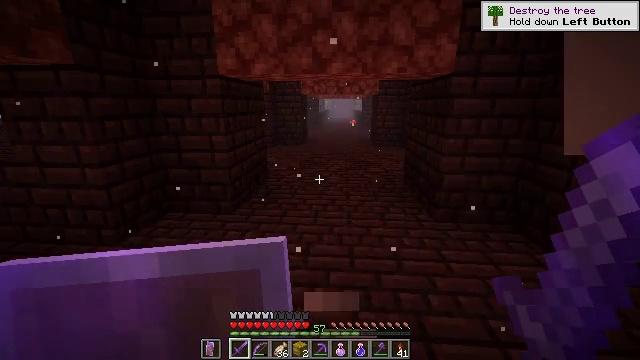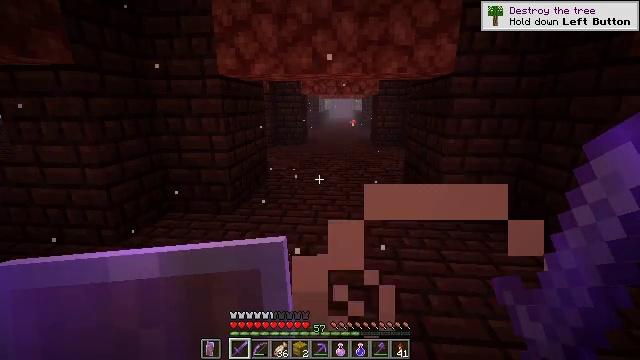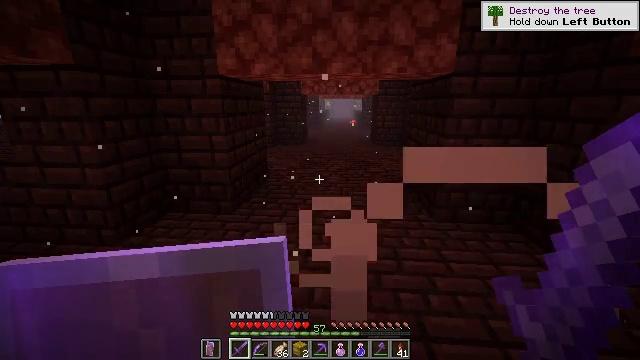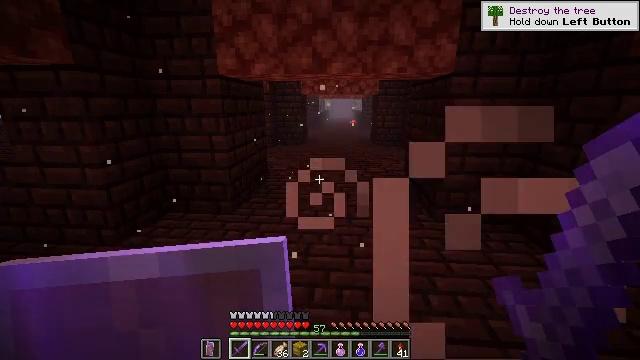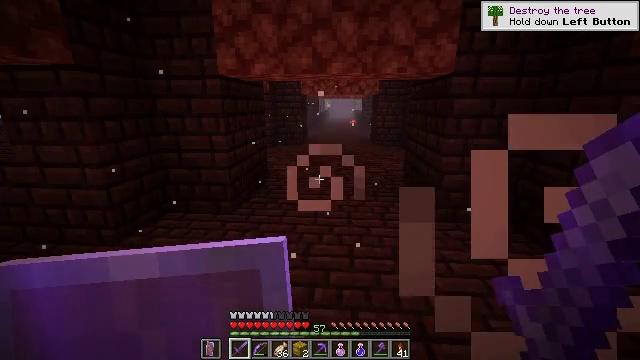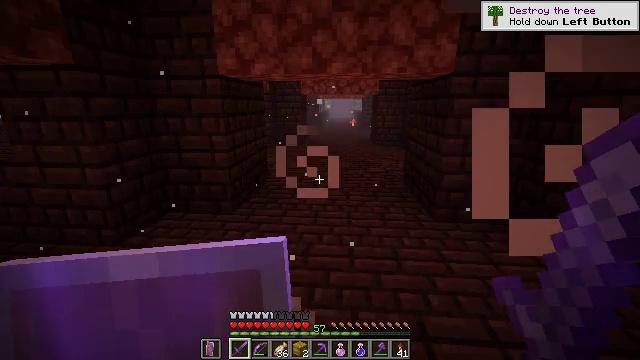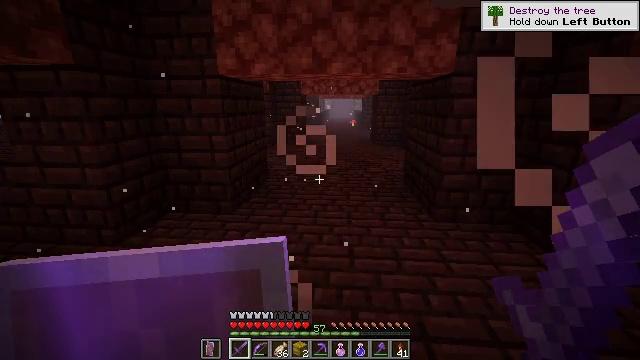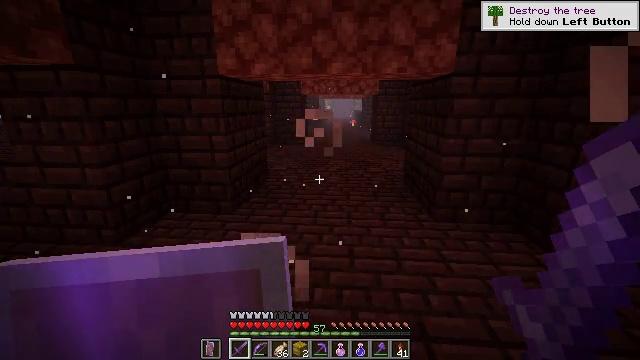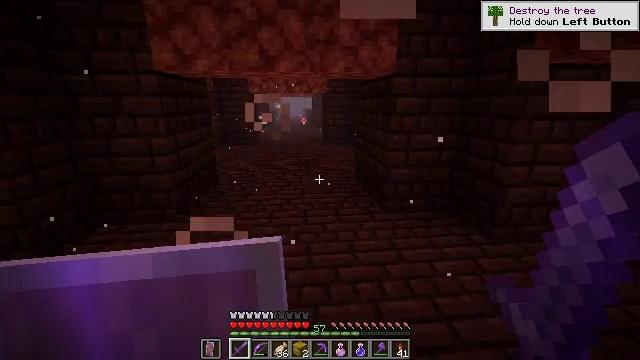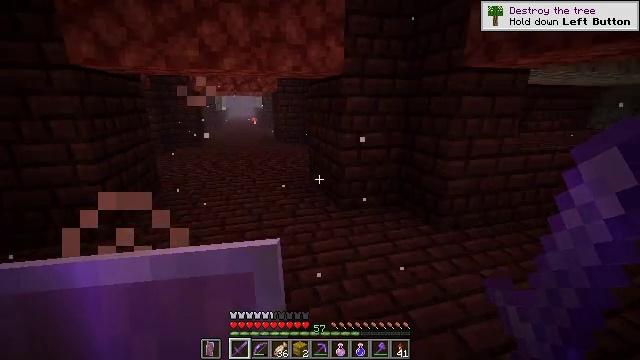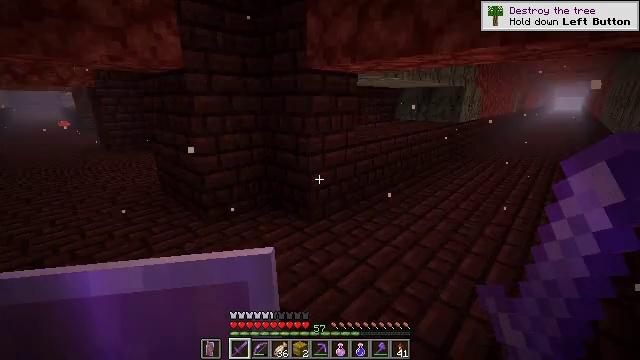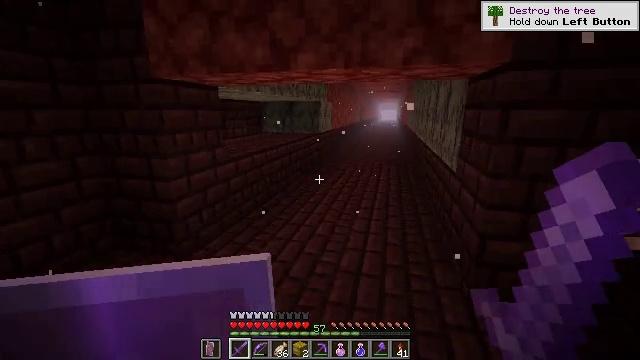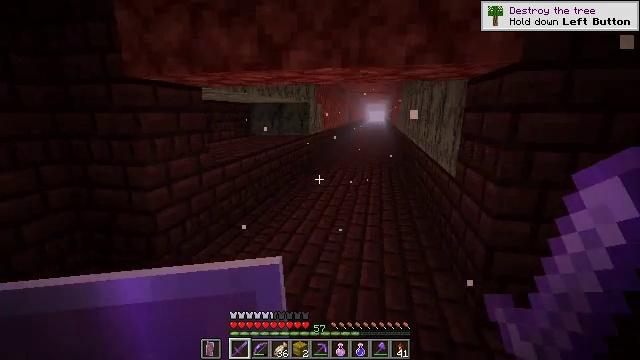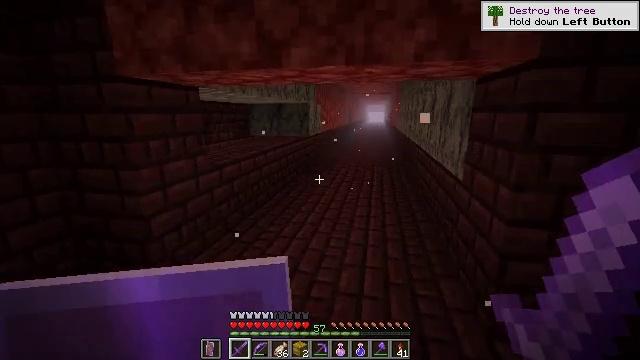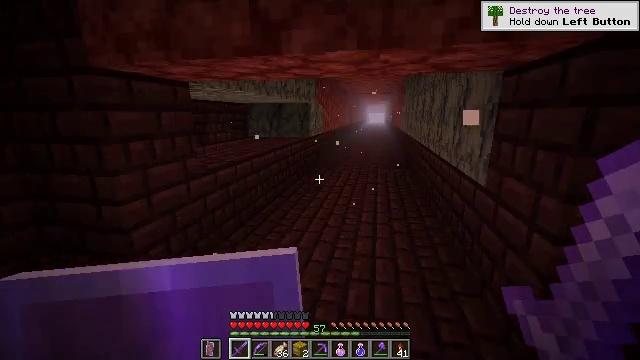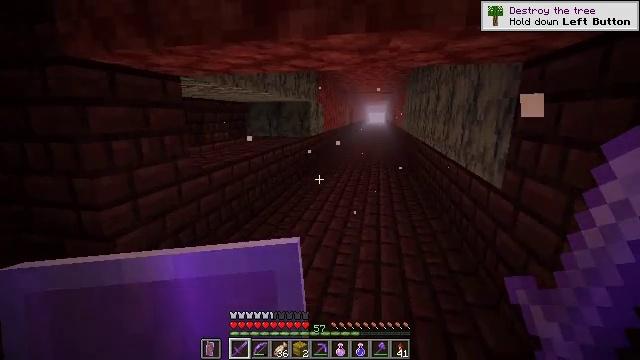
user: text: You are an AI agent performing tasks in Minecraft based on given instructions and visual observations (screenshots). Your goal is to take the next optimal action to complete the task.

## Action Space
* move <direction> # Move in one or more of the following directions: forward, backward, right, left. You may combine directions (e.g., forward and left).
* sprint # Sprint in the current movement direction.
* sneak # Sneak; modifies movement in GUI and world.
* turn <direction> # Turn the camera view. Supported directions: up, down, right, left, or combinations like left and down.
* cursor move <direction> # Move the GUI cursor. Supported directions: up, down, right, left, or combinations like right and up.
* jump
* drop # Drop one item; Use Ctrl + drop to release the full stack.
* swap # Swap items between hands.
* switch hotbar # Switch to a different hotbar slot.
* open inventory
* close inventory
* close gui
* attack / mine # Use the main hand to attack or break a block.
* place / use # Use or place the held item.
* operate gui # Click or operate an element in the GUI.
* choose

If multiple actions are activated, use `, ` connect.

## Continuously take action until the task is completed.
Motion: motion action
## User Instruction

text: Kill a magma cube.
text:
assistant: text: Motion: no_op
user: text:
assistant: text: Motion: no_op
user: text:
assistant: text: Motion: no_op
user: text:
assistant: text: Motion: no_op
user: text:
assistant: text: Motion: no_op
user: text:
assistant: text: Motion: no_op
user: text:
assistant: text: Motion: no_op
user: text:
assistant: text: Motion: turn right
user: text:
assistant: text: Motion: move forward, turn right
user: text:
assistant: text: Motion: move forward, turn right
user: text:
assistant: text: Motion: move forward, turn right and up
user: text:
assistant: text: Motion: move forward, turn right
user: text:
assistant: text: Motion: move forward
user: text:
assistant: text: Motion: move forward
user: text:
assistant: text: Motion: move forward
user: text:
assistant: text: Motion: move forward
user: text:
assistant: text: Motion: move forward
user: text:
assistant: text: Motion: move forward, turn right
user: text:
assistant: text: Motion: move forward, turn right
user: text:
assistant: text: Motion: move forward
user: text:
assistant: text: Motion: move forward
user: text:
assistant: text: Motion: move forward
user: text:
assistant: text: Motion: move forward
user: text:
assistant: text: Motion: move forward
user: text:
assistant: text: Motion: move forward
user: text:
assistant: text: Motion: move forward, turn right
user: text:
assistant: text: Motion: move forward, turn right
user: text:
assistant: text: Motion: move forward
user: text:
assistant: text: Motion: move forward
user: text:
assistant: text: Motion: move forward